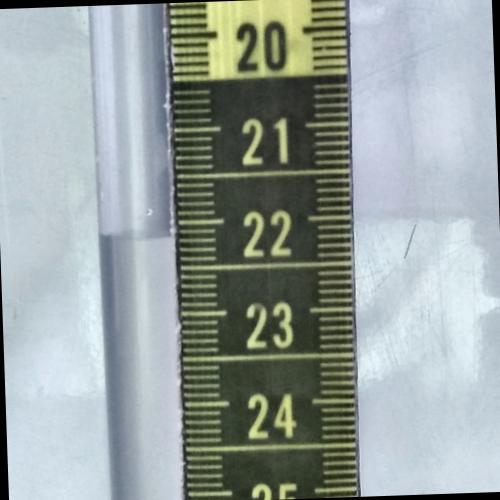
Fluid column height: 22.2 cm